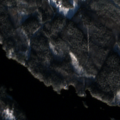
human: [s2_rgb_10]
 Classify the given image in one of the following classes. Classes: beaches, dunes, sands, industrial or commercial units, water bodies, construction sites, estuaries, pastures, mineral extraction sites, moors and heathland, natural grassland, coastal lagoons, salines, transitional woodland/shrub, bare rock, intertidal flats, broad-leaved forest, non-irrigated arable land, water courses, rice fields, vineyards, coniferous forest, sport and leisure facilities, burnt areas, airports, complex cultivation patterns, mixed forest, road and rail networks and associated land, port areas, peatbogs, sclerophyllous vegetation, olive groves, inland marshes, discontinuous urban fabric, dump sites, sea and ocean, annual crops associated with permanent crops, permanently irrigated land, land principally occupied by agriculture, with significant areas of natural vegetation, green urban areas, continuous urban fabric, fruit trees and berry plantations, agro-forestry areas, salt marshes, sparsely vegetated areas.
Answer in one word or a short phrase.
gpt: coniferous forest, mixed forest, water bodies